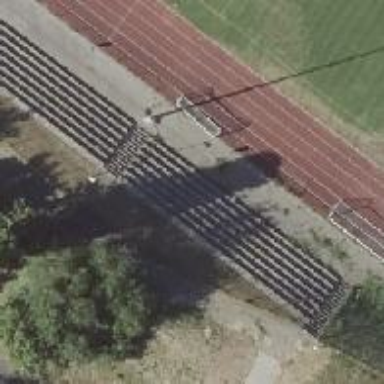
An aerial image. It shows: Bleachers on leisure land.